Question: I have an application in which I can use the device's camera to take a picture. What I would like to do is to start the ACTION_IMAGE_CAPTURE intent without assigning an EXTRA_OUTPUT, and then move the file that is created in the default location to my own custom location using file.renameTo. My code is something like this:
'''
/* Start camera activity without EXTRA_OUTPUT */
Intent intent = new Intent(MediaStore.ACTION_IMAGE_CAPTURE);
startActivityForResult(intent, _REQUESTCODE_ATTACH_CAMERA);
@Override
public void onActivityResult(int requestCode, int resultCode, Intent data) {
if (resultCode == RESULT_OK) {
switch(requestCode) {
case _REQUESTCODE_ATTACH_CAMERA:
/* Get path to most recently added image */
final String[] imageColumns = { MediaStore.Images.Media._ID, MediaStore.Images.Media.DATA };
final String imageOrderBy = MediaStore.Images.Media._ID + " DESC";
Cursor imageCursor = managedQuery(MediaStore.Images.Media.EXTERNAL_CONTENT_URI, imageColumns, null, null, imageOrderBy);
String fullPath = "";
if(imageCursor.moveToFirst()){
fullPath = imageCursor.getString(imageCursor.getColumnIndex(MediaStore.Images.Media.DATA));
imageCursor.close();
}
File f = Environment.getExternalStorageDirectory();
f = new File(f.getAbsolutePath() + File.separator + "DCIM" + File.separator + MY_APP_NAME;
if(!f.exists()) {
f.mkdirs();
}
/* Create new file based on name of most recently created image */
File oldFile = new File(fullPath);
String newPath = f.getAbsolutePath() + File.separator + oldFile.getName() ;
/* Move file with renameTo */
oldFile.renameTo(new File(newPath));
break;
...
}
}
}
'''
All of this works quite well, however there is one strange thing that is occurring. In my app, I have another button that allows selecting an existing image from the phone's gallery. That code looks like this:
'''
Intent galleryIntent = new Intent(Intent.ACTION_GET_CONTENT);
galleryIntent.setType("image/*");
activity.startActivityForResult(galleryIntent, _REQUESTCODE_ATTACH_GALLERY);
'''
This also works, but if I take a picture with the camera using the code posted above, and then try to select another image from the gallery, there will be blank "broken link" type items in the gallery that contain no content and are unselectable. These seem to correspond with photos taken and moved using renameTo; if I put in code in onActivityResult to post the filename to LogCat, the name that gets logged is the same as the name of the previously moved file that it corresponds to. Trying to create a File object or in any way access that filename, results in null objects and force closes.
The strange part is that there is no evidence of these "broken link" files in Eclipse DDMS, nor in the phone itself if I use Root Browser, and they disappear if I remount the SD Card.
The whole reason I am moving the images after capturing them with the camera is to avoid filling up the phone's gallery storage with unnecessary images. While these empty "broken link" type files don't appear to be taking up any storage space, they would still be very annoying to an end-user trying to browse through their gallery. Does anyone have any ideas on what is happening here or how to solve this problem?
Here is a photo showing what the gallery looks like with a "broken link" type image displayed. One of these will appear for every photo that is taken using my app, and they will all disappear if I remount the SD Card.

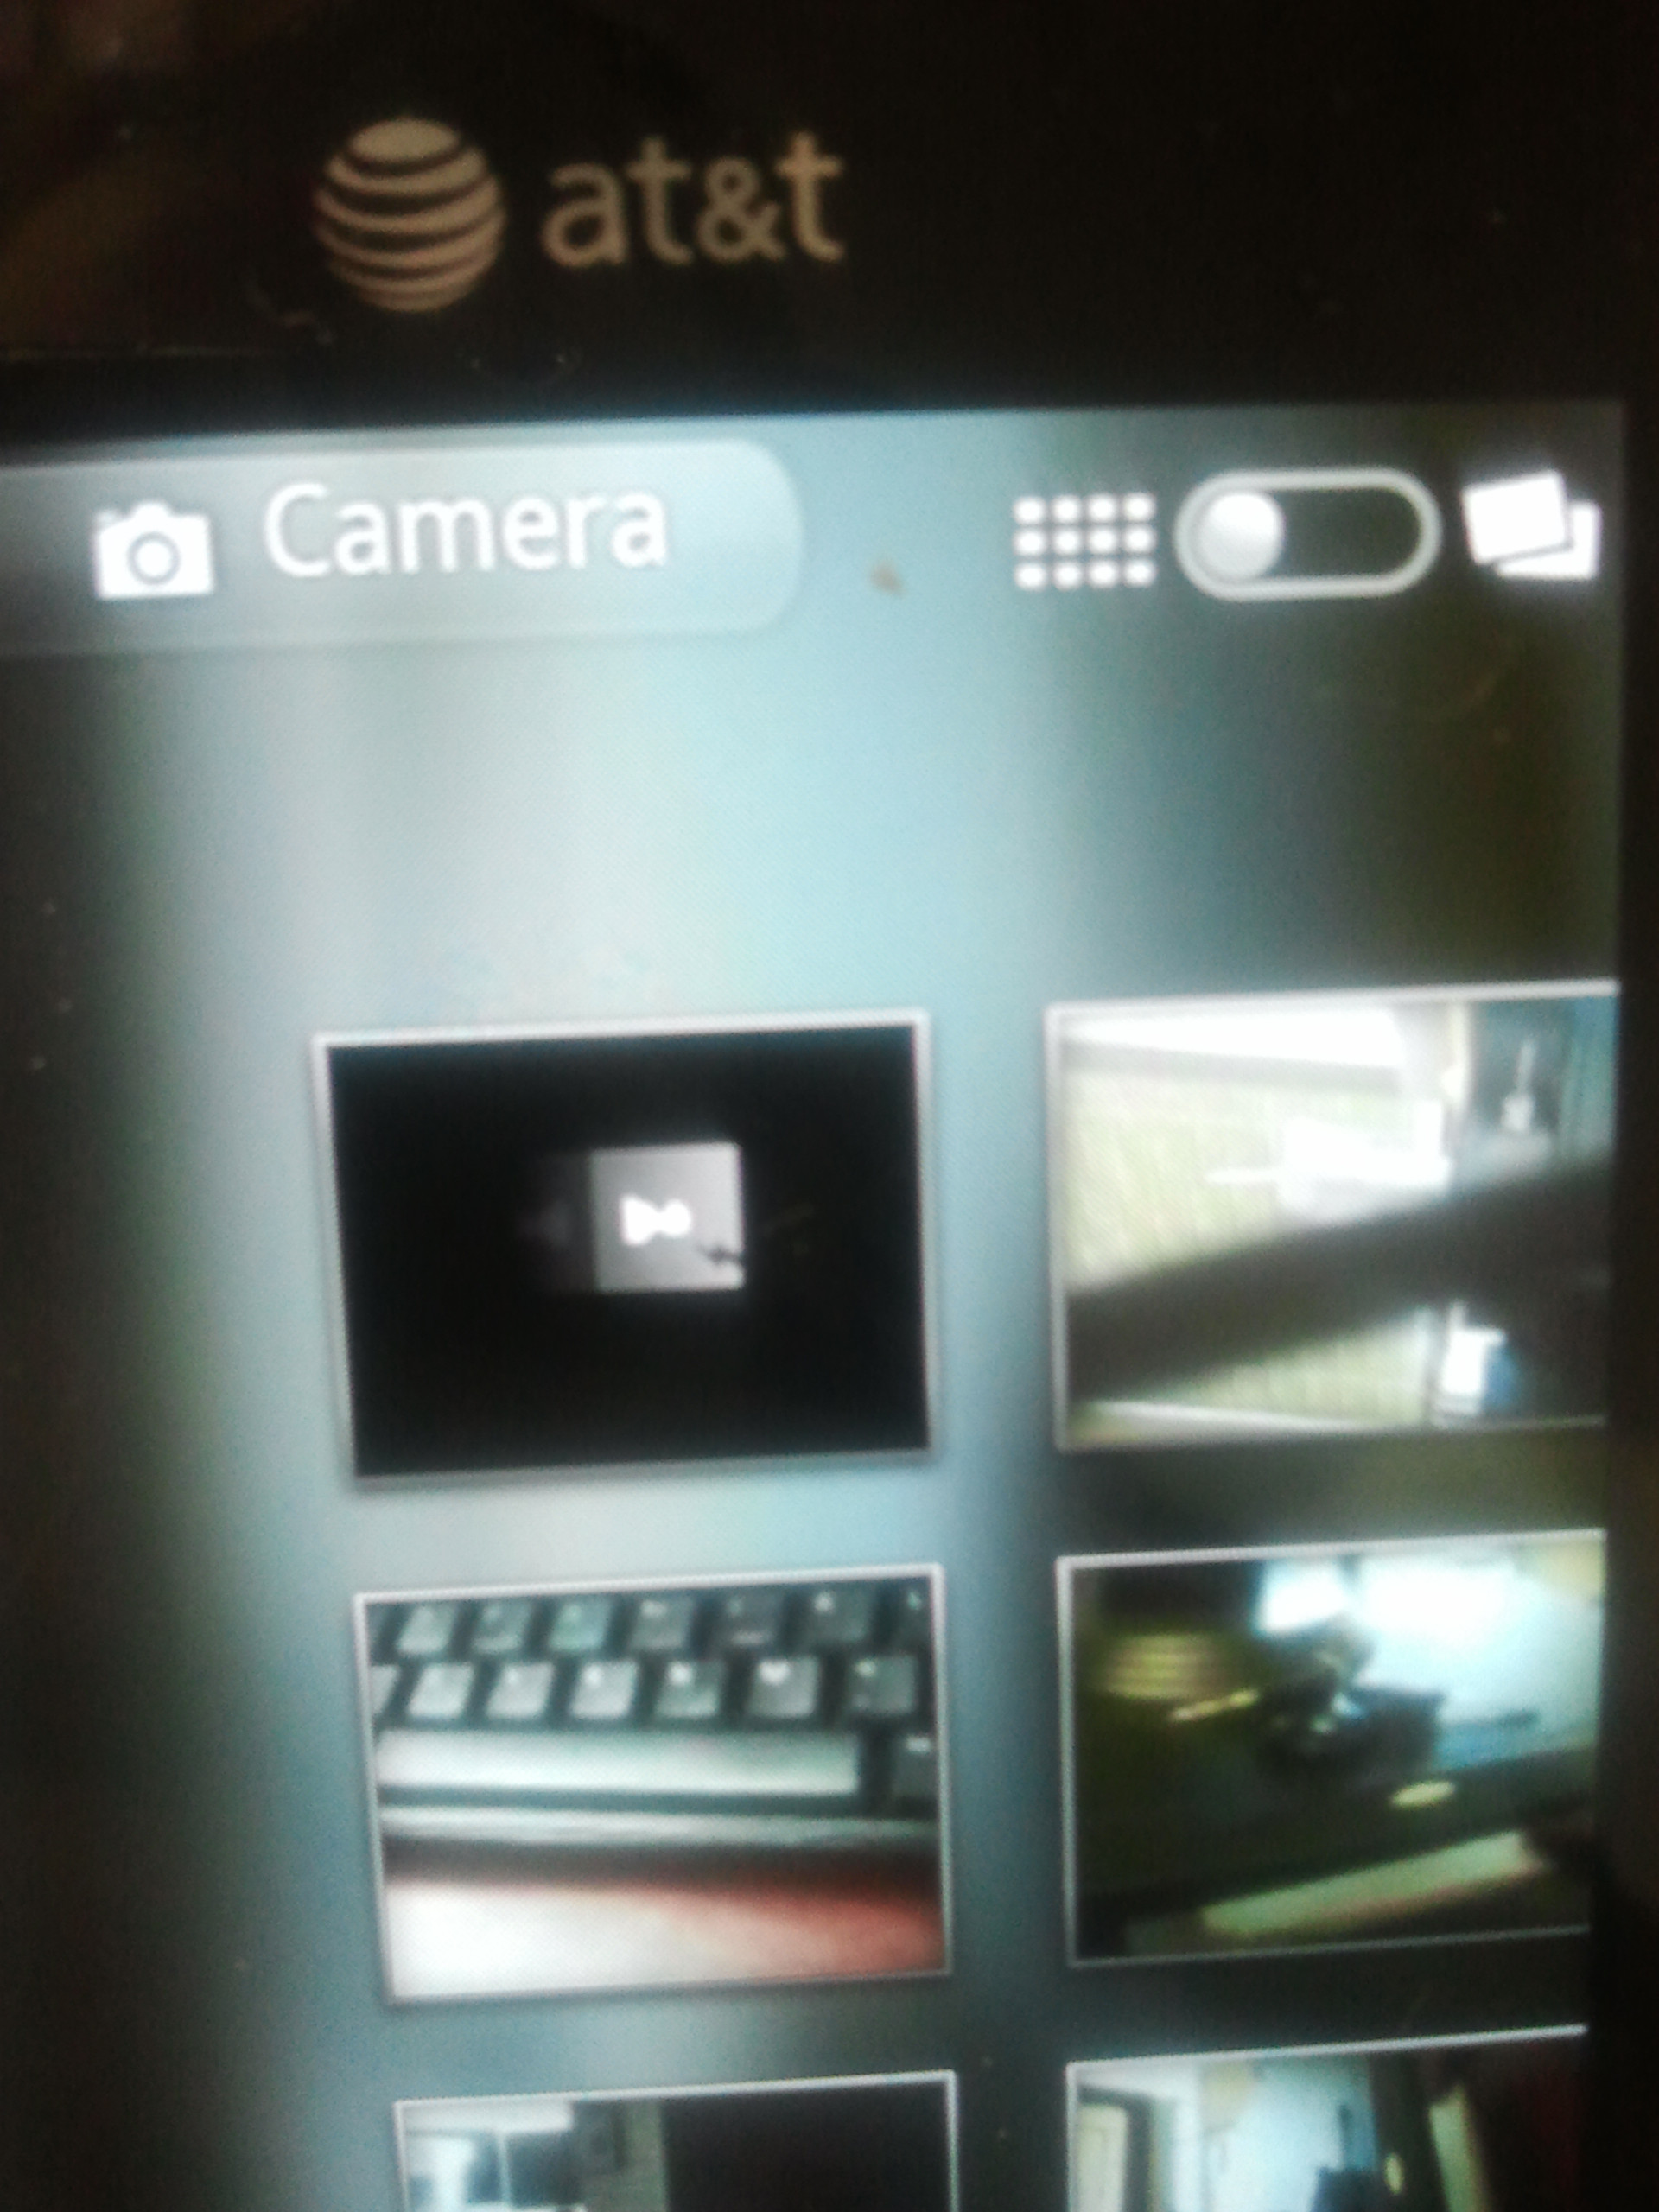
Answer: Thanks in part to <URL>, I have discovered a solution. It actually makes sense that it would behave this way since there is a table kept for media content and so removing something without telling the table would definitely create a "broken link" type scenario.
The ultimate solution is to use contentResolver.delete to remove the reference to the file within the content resolver, but there are two different ways that I have found that will work.
'''
/* Moving with renameTo */
//Use the same exact code as I had before (shortened for brevity) to move the file
oldFile.renameTo(newFile);
//Get URI from contentResolver using file Id from cursor
Uri oldUri = ContentUris.withAppendedId(MediaStore.Images.Media.EXTERNAL_CONTENT_URI, imageCursor.getString(imageCursor.getColumnIndex(MediaStore.Images.Media._ID)));
//Delete old file
getContentResolver().delete(oldUri, null, null);
'''
Getting the URI in this way is necessary because it requires a reference to the image in the contentResolver rather than the path to its location in storage. This way might feel dirty to some since you are moving a file and then calling a delete function on that file in order to sort of trick the content resolver into removing the link to the file. If you would rather, you can do it without using renameTo so that the call to delete(...) actually does delete the image.
'''
/* Moving with streams */
//Get streams
InputStream in = new FileInputStream(oldFile);
OutputStream out = new FileOutputStream(newFile);
byte[] buffer = new byte[1024];
int bytesRead = 0;
//Read old file into new file
while((bytesRead = in.read(buffer)) > 0) {
out.write(buffer, 0, bytesRead);
}
//Get URI from contentResolver using file Id from cursor
Uri oldUri = ContentUris.withAppendedId(MediaStore.Images.Media.EXTERNAL_CONTENT_URI, imageCursor.getString(imageCursor.getColumnIndex(MediaStore.Images.Media._ID)));
//Delete old file
getContentResolver().delete(oldUri, null, null);
'''
The call to contentResolver.delete is the same either way, I just wanted to point out that it will still work if the image has already been removed.
During this I discovered a solution to a problem that I didn't even realize that I had that I will post here as well in case anyone with this same problem comes across this in the future. In order to keep the image as selectable in the device gallery from the new location, you need to let the media scanner know that a change has been made. There are two ways that I found to do this:
'''
/* This is the only way that I know of to handle multiple new files at once. I
really would use this sparingly, however, since it will rescan the entire
SD Card. Not only could this take a long time if the user has a lot of files
on their card, it will also show a notification so it is not exactly a
transparent operation. */
sendBroadcast(new Intent(Intent.ACTION_MEDIA_MOUNTED, Uri.parse("file://" + Environment.getExternalStorageDirectory())));
/* You *could* do multiple files with this by passing in the path for each one
in the array of Strings, however an instance of this will get called for each
one rather than it doing them all at once. Likewise, your onScanCompleted
(if you choose to include one) will get called once for each file in the list.
So really, while this is much better for a small number of files, if you plan
on scanning a very large amount then the full rescan above would probably be
a better option. */
MediaScannerConnection.scanFile(context, new String[]{ newFilePathAsString }, null,
new MediaScannerConnection.OnScanCompletedListener() {
public void onScanCompleted(String path, Uri uri) {
//This executes when scanning is completed
}
}
);
'''